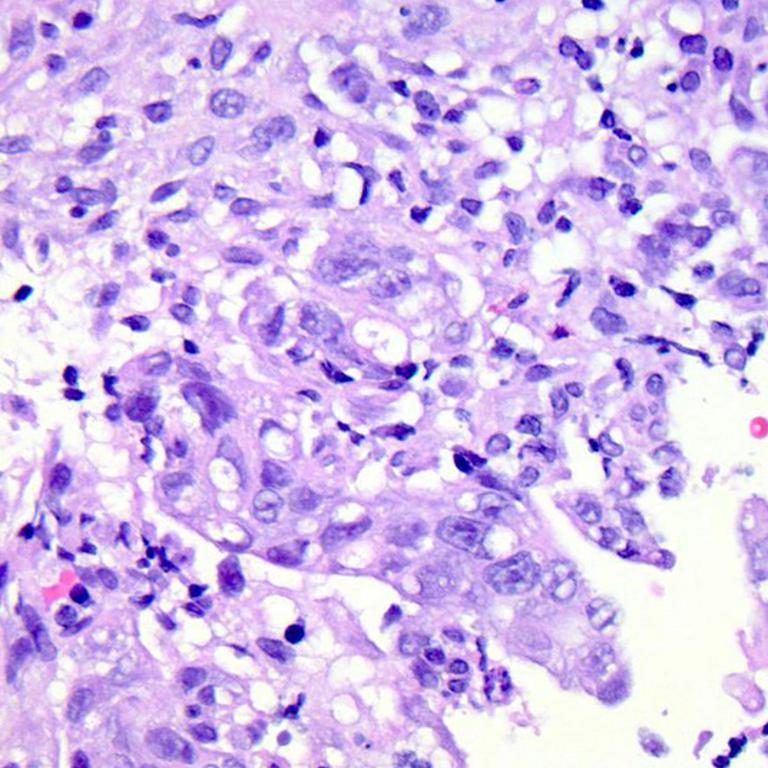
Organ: colon
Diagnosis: adenocarcinomas